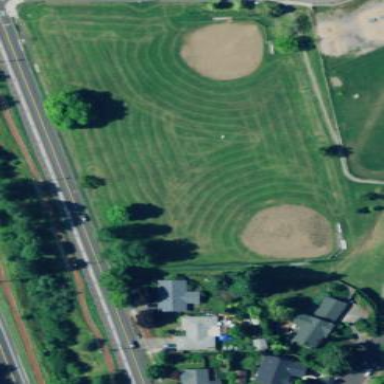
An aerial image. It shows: Baseball pitch for leisure land.